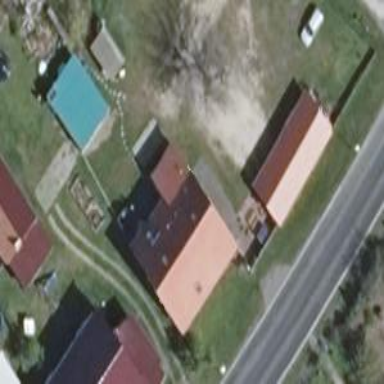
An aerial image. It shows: Building with gabled roof oriented along its structure.